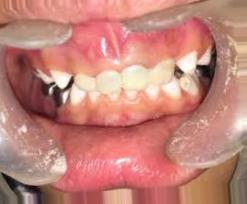
Condition: Caries